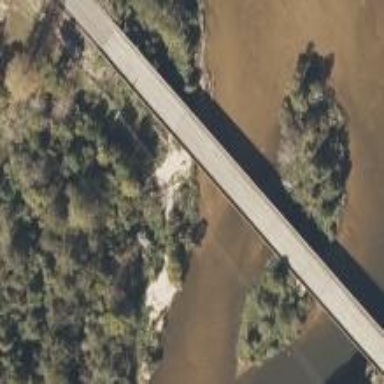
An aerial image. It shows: Tertiary road passing over bridge.